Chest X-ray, PA view. Patient: 54 years old, sex F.
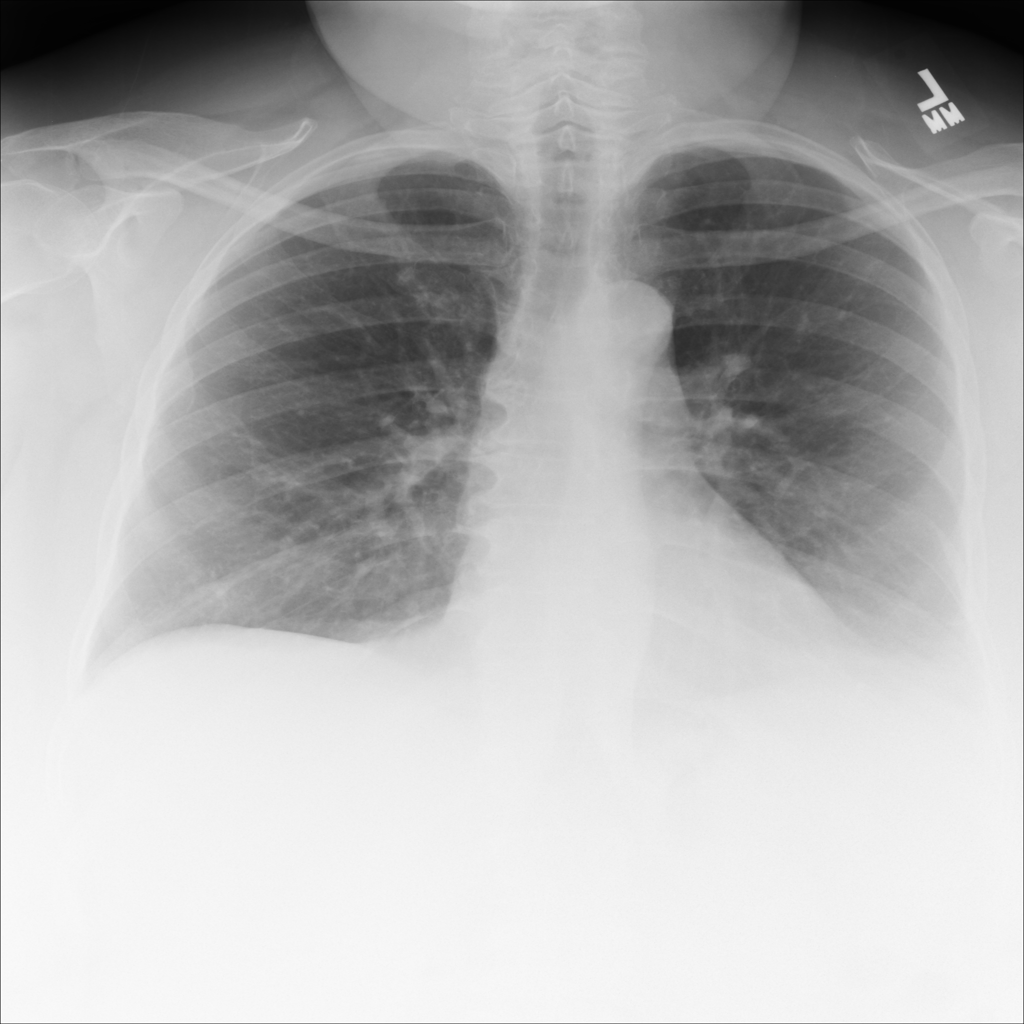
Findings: Atelectasis, Infiltration